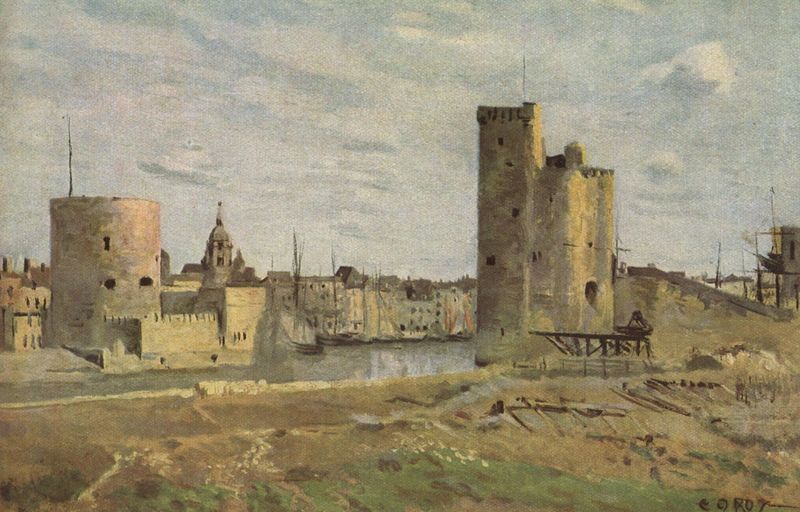
Titel: La Rochelle, Hafeneinfahrt
Künstler: Jean Baptiste Camille Corot
Standort: Paris
Institution: Collection G. Renand
Schlagwörter: blau, gemälde, himmel, meer, wasser, weiß, wolken, bäume, fluss, gelb, grün, himmerl, kirchturm, landschaft, ocker, sand, see, stadt, ufer, braun, dunkelbraun, fenster, frankreich, grau, hell, hintergrund, holz, skizze, anlage, dach, gras, haus, rasen, schloss, weg, wiese, wolke, beige, alt, stein, bild, signatur, öl, bach, erde, feld, häuser, hügel, natur, spiegelung, brücke, gewässer, kanal, kirche, pastos, sonne, wasserspiegelung, wiesen, corot, realismus, boot, boote, rund, turm, bewölkt, schiff, schiffe, segel, segelboot, segelschiffe, strand, ansicht, fassaden, italien, naturalismus, süden, venedig, mast, lehm, dorf, dächer, mauer, farbe, hafen, werft, kai, kuppel, masten, fischerdorf, querformat, steg, balken, geländer, grass, tor, befestigung, stadtansicht, eingang, zugang, ruine, gerüst, burg, türme, festung, ruinen, tore, stadttor, grüngrau, mauern, mittelalter, graben, stadtmauer, maste, grautöne, burggraben, schlösser, kastell, hafenansicht, tum, wassergraben, bastion, zugbrücke, wies, schlossmauer, wehrturm, mäste, camille, schif, eleve, festungsanlage, schiessscharte, stadttore, festungen, la rochelle, stadttürme, tour de la lanterne, tour des quatree segrents, tour st jean, fer, blau#, ude, haus#, ciderot, sciffe, triest, #schiessscharte